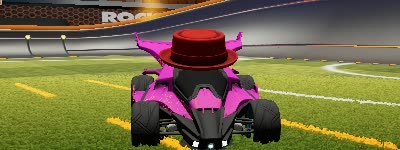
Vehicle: aftershock